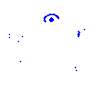
Particle: proton